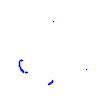
Particle: proton